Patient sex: M
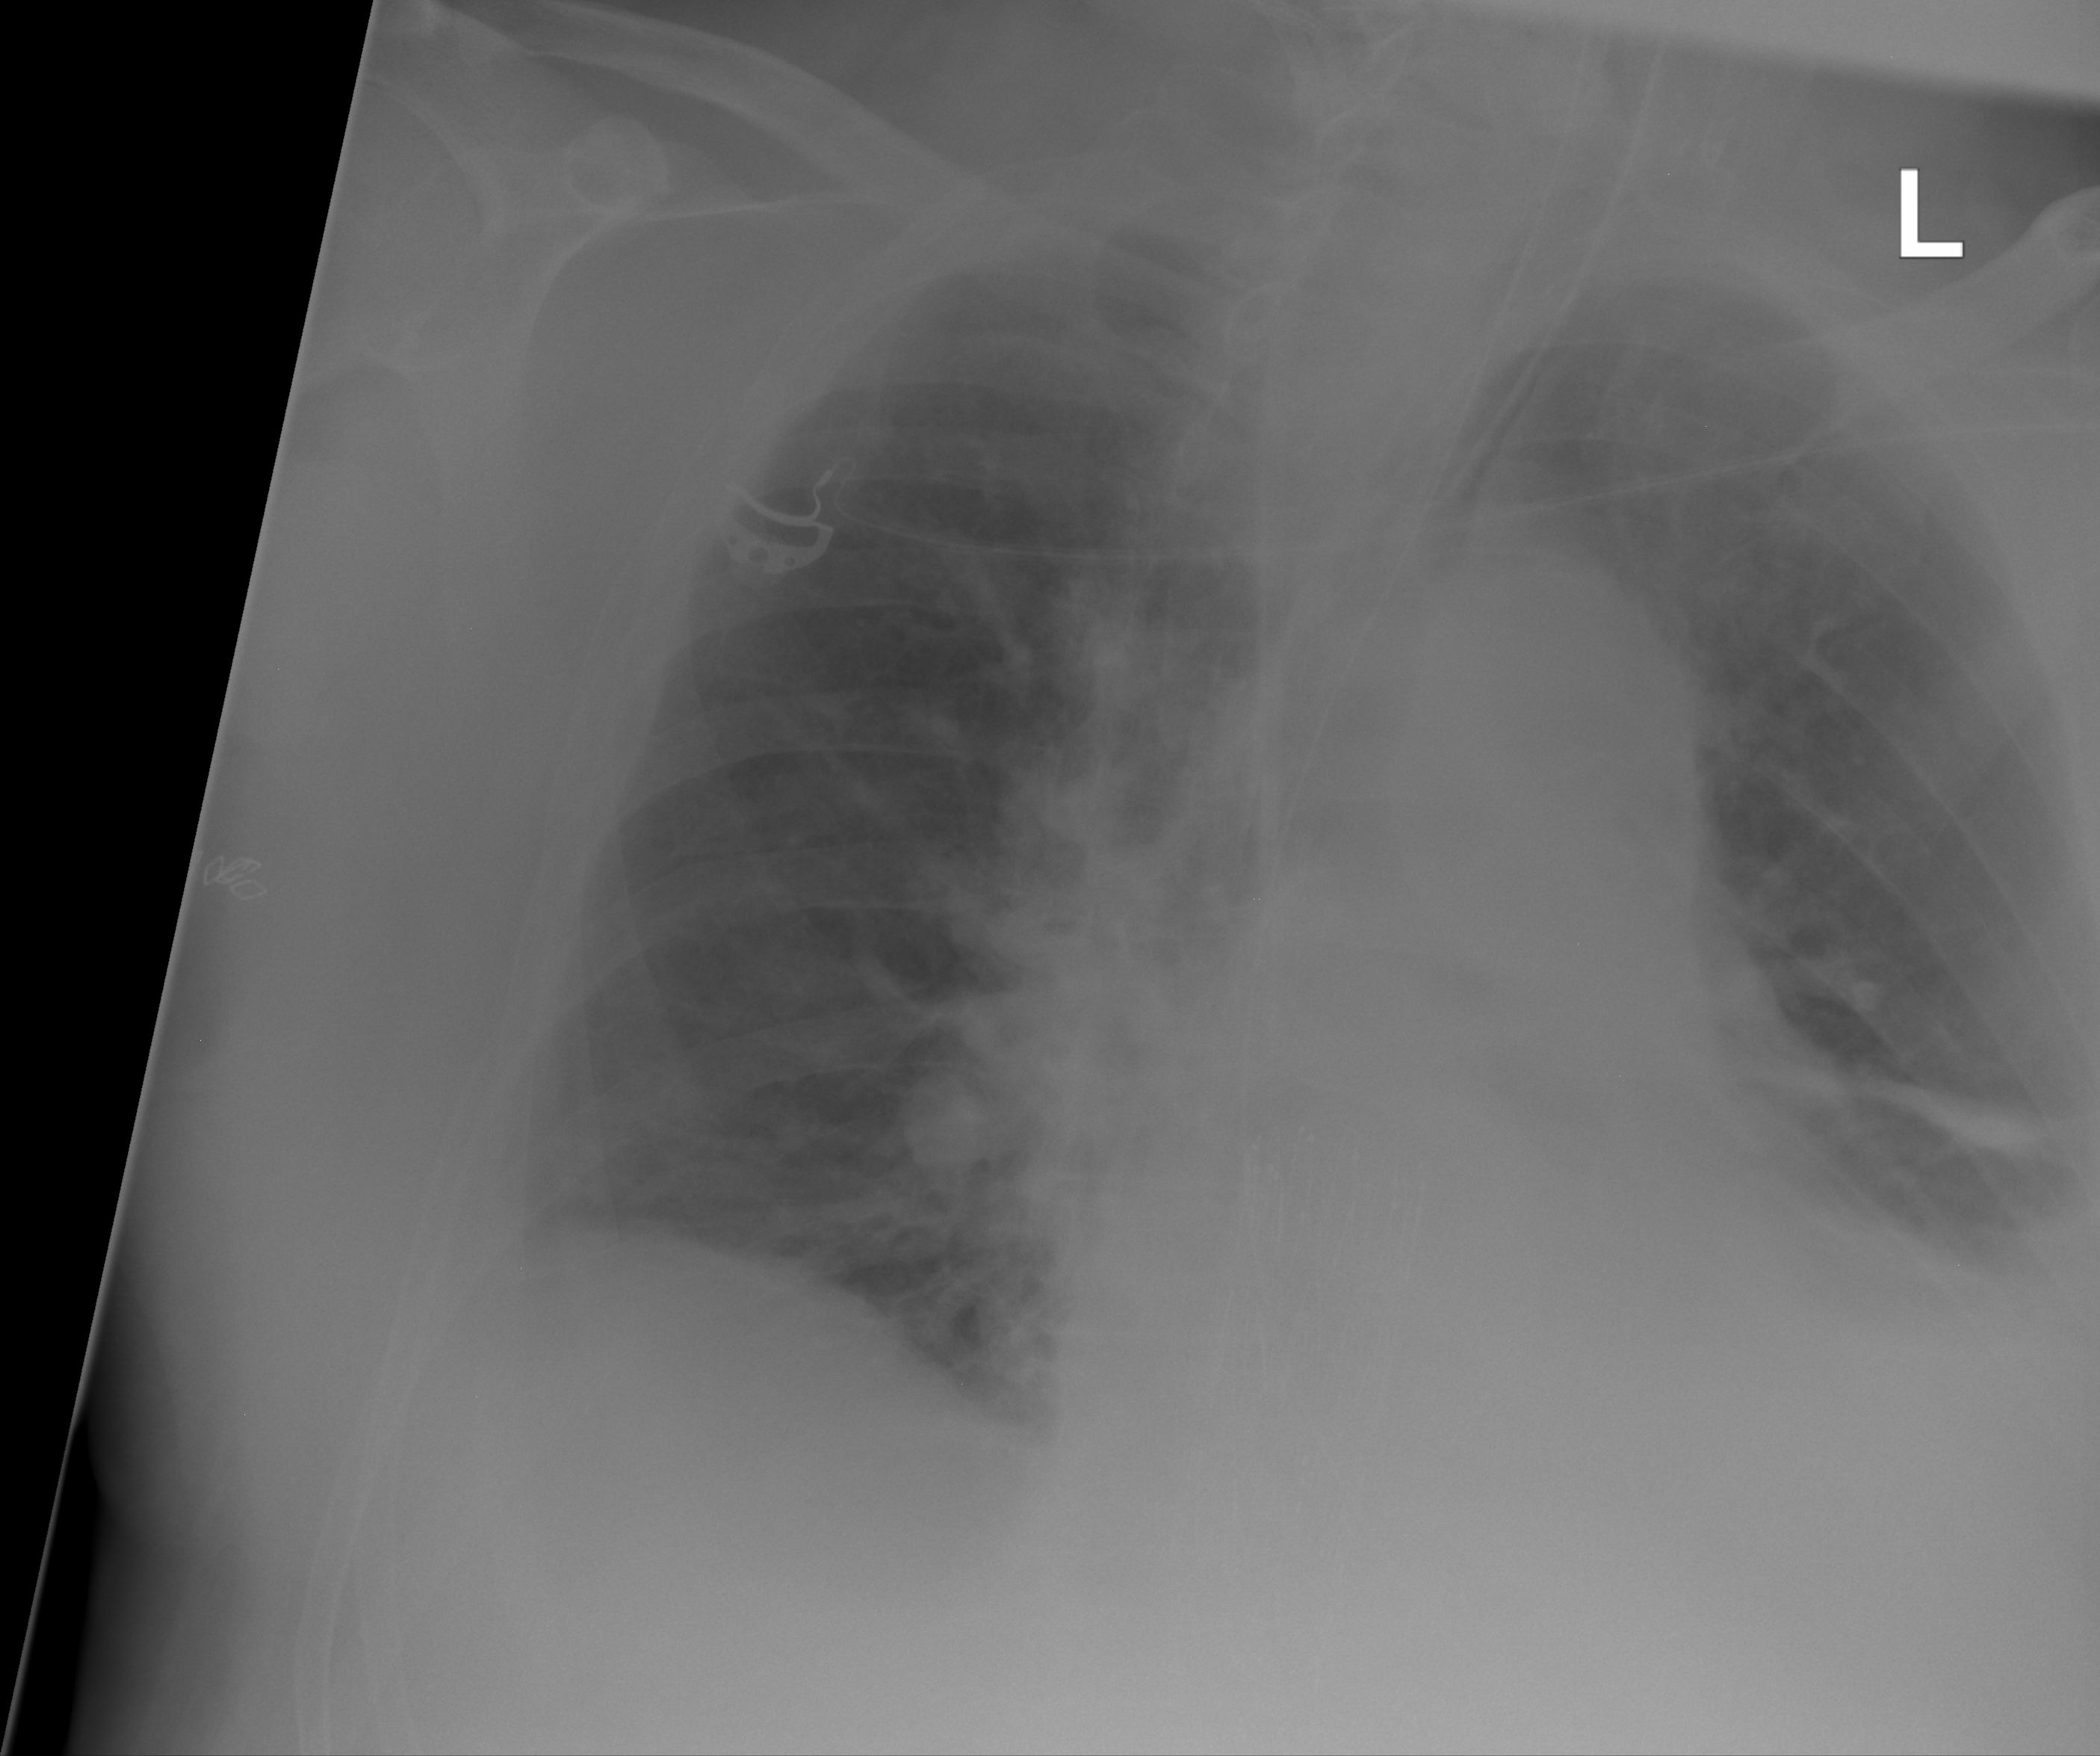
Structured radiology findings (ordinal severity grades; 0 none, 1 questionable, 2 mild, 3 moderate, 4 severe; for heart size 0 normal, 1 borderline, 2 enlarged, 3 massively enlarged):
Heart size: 0
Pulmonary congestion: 0
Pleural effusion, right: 0
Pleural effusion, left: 0
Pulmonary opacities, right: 0
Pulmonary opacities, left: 0
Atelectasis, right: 1
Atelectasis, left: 1